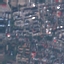
Land use / land cover class: Residential